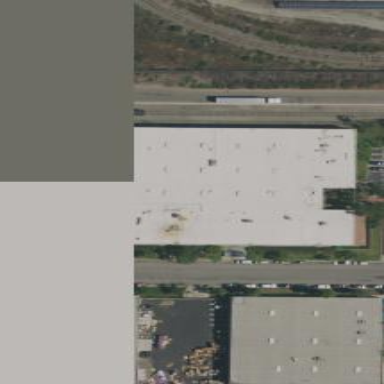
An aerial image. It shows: Factory building.